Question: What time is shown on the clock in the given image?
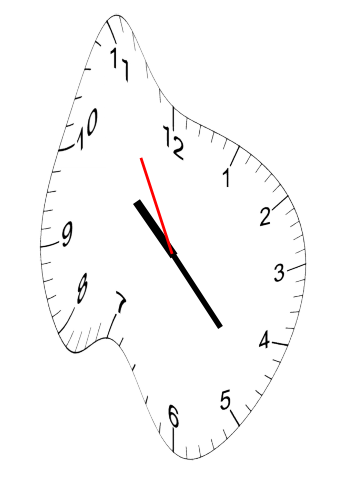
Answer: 10:22:55